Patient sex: M
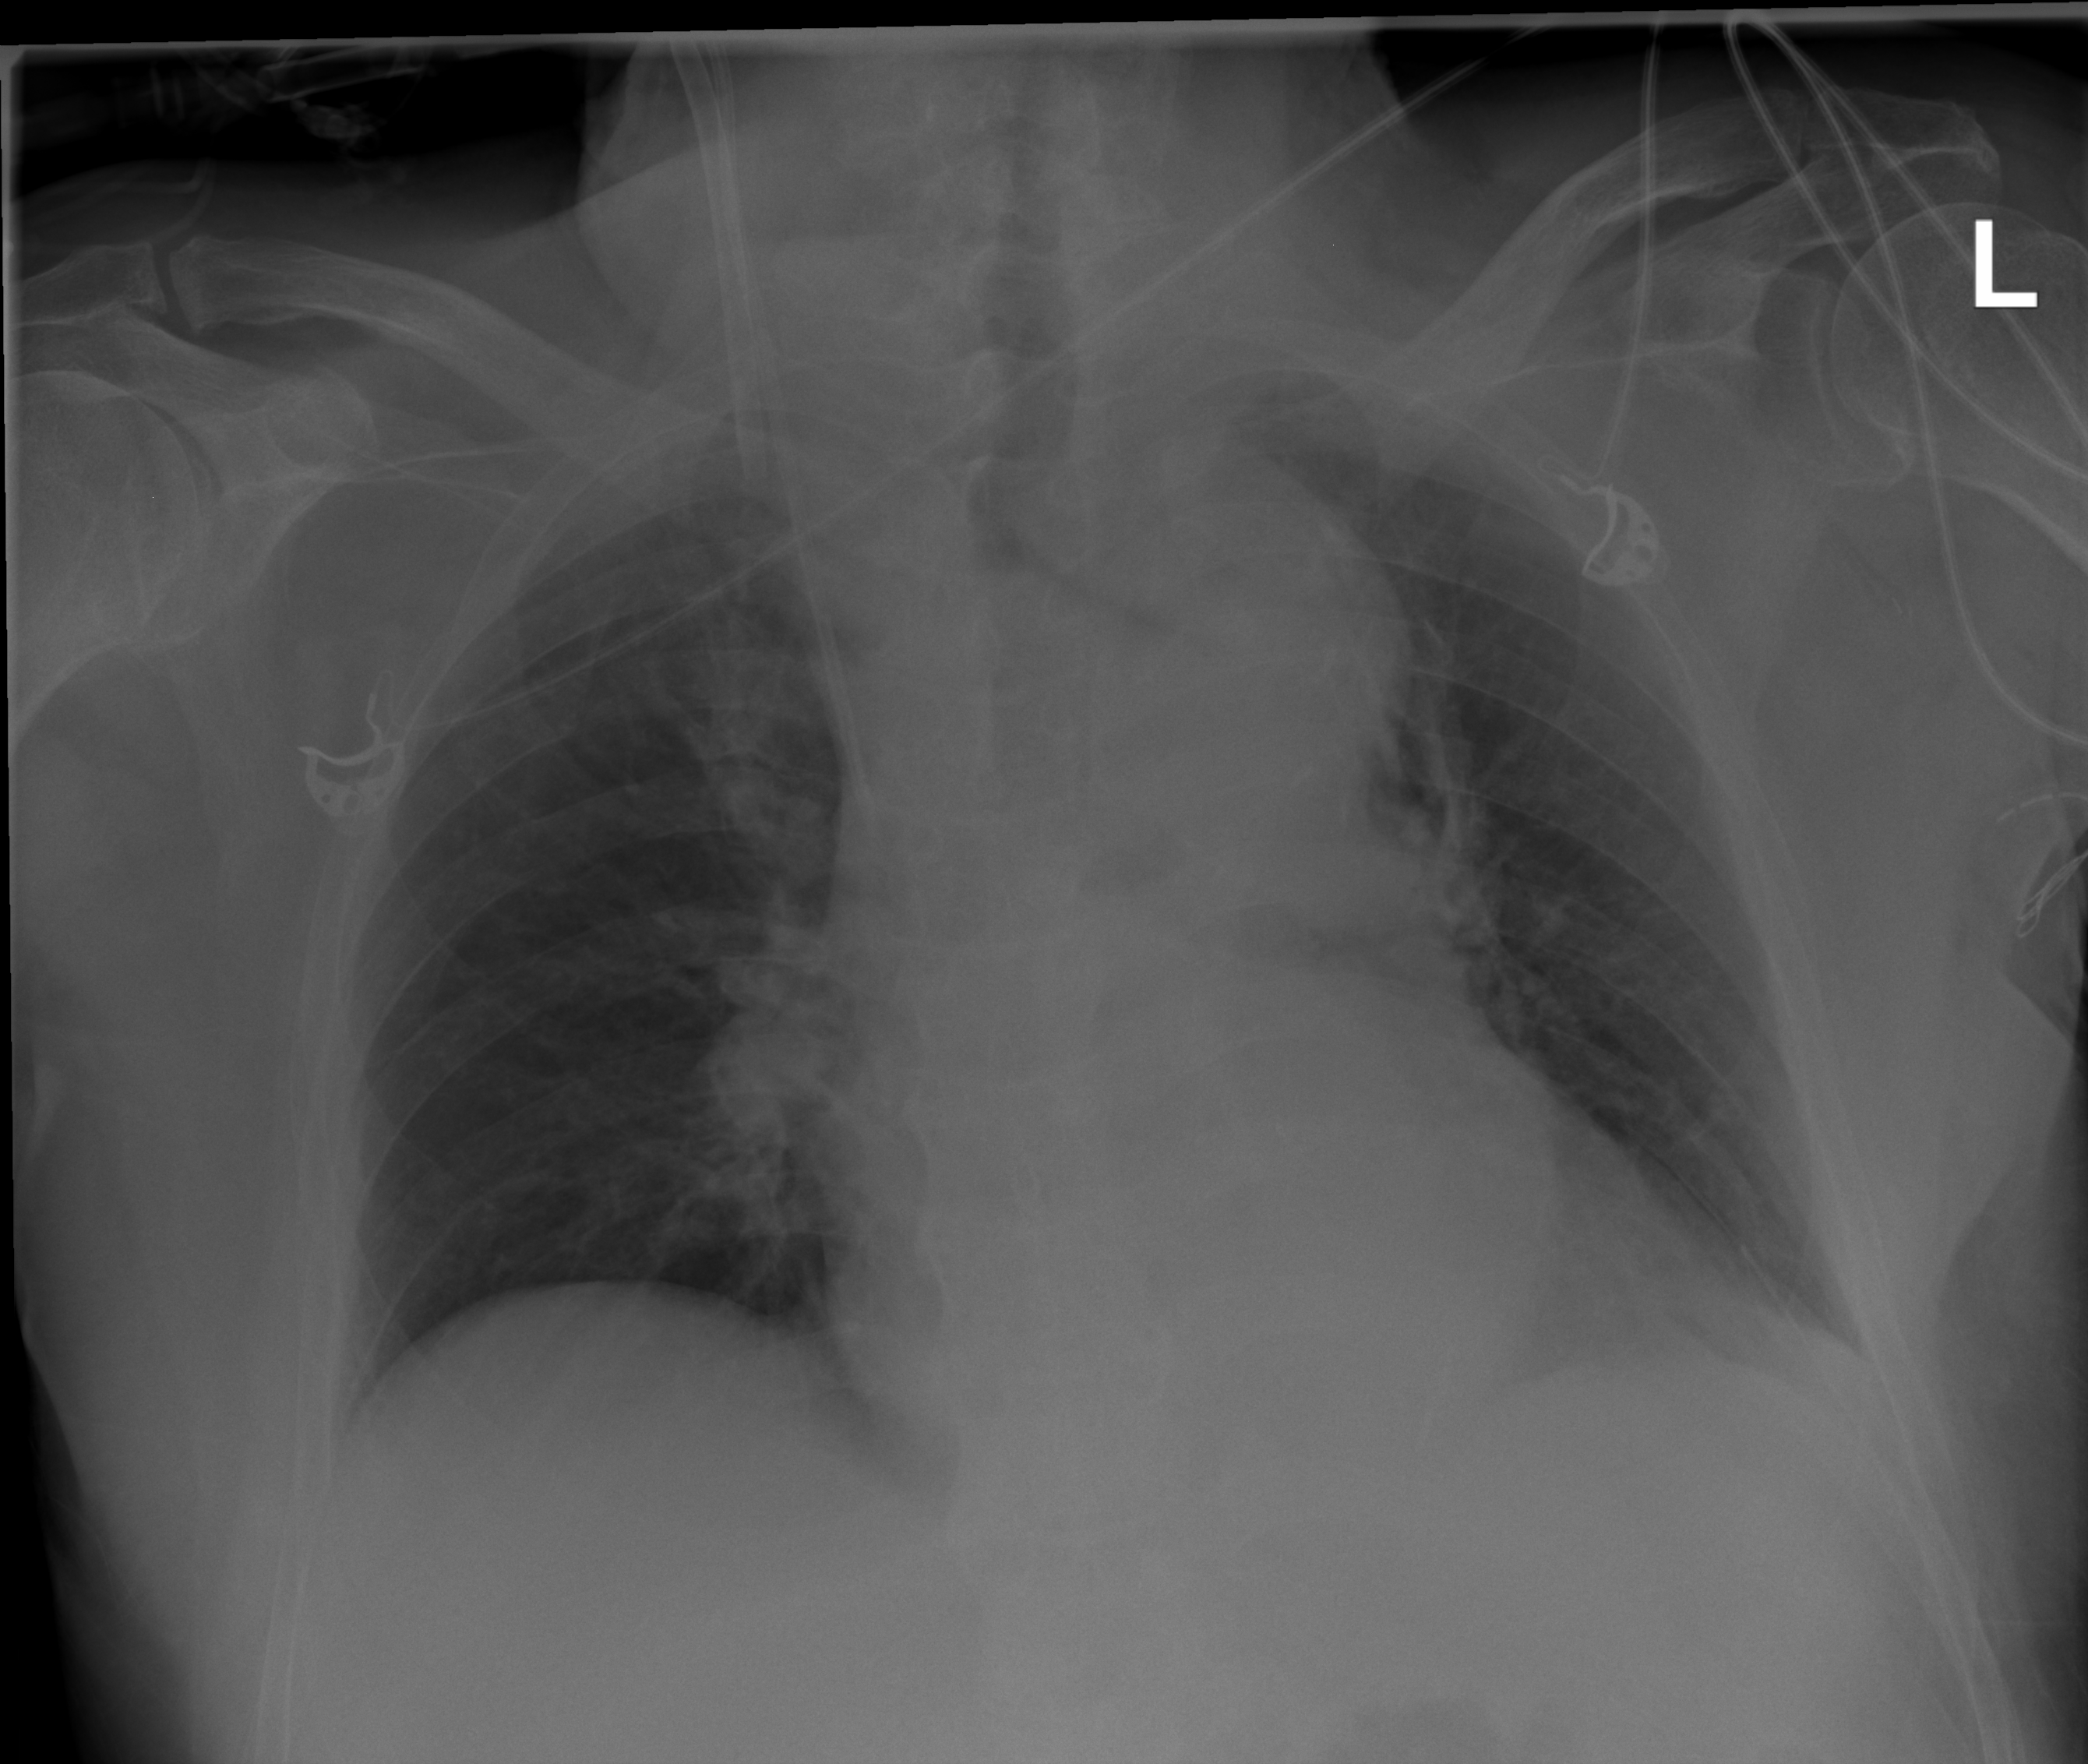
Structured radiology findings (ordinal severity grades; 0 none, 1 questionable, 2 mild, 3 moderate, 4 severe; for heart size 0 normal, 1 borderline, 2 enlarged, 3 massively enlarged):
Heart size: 2
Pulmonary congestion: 0
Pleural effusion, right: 0
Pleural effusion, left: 0
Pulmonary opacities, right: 0
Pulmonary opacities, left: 0
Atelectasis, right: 2
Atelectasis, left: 0